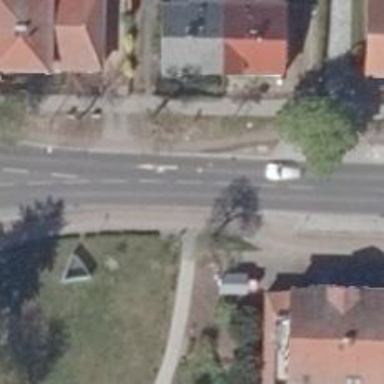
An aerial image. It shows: Asphalt road with primary highway designation. There is cycle track on the right side.